This grayscale texture is a bearing vibration snapshot reshaped row-by-row into a square image. Based on the visible evidence, which condition applies: normal, inner_race, outer_race, ball?
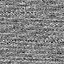
Answer: normal